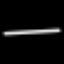
Label: line